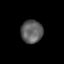
Tissue: skin
Cell type: Epithelial cells
Senescence score: 0.2455
Nuclear area (px): 492
Mean DAPI intensity: 95.551